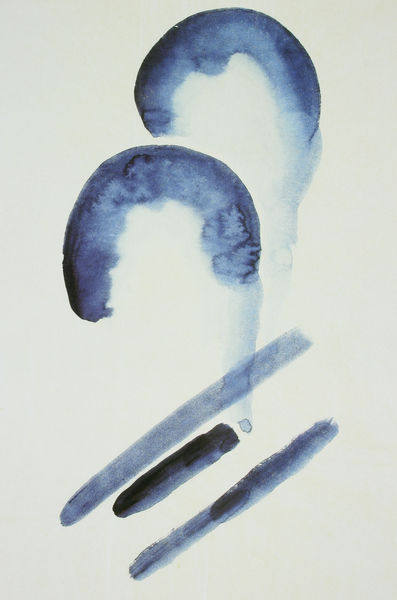
Titel: Blue No. III
Künstler: Georgia O'Keeffe
Standort: New York
Institution: The Brooklyn Museum
Schlagwörter: blau, dunkel, kopf, wasser, weiß, aquarell, hell, köpfe, schwarz, lang, strick, drei, bogen, zwei, abstrakt, modern, wasserfarbe, linien, streifen, striche, bögen, wei, kurven, wasserfarben, linie, strich, wässrig, pinsel, kurz, halbkreis, christus, picasso, verlaufen, verlauf, kandinsky, aureole, halbkreise, boge, schwarzblau, stricke, zerlaufen, köpfer, aureolen